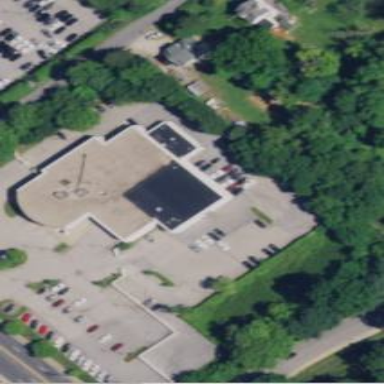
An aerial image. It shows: Car shop building.